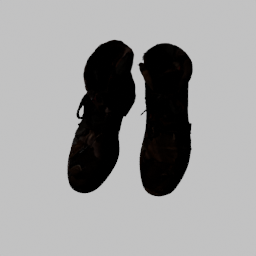
Label: people